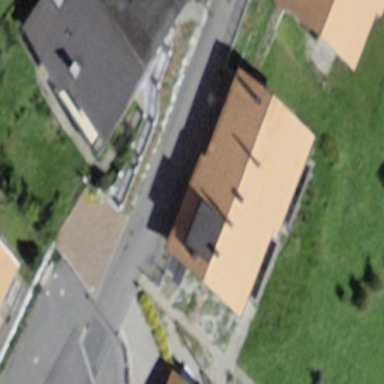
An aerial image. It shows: Building with gabled roof oriented across.